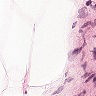
Metastatic tissue present: no